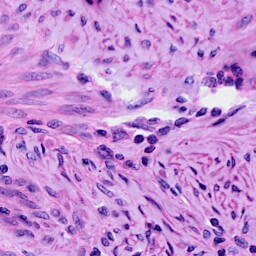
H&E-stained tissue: Cervix